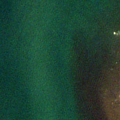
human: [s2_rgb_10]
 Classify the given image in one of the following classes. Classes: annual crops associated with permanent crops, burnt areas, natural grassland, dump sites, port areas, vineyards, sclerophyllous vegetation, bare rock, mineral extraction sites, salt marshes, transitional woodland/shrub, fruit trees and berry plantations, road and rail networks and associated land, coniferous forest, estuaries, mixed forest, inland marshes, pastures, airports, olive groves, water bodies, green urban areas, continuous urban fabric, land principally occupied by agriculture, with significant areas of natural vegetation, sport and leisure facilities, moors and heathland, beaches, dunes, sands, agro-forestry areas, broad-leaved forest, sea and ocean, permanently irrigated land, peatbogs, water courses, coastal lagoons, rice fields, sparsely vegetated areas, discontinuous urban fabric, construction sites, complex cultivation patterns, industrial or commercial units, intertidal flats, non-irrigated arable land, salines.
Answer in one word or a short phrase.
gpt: sea and ocean